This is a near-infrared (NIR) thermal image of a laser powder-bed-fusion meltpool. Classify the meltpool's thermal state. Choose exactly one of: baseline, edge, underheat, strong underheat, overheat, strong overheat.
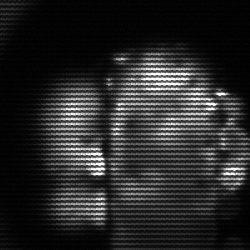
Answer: strong underheat